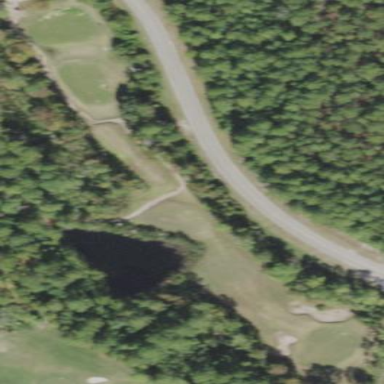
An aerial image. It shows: Golf course.